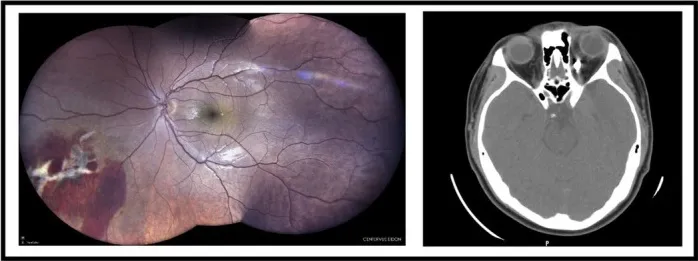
Traumatic chorioretinal shockwave injury and intra-orbital foreign body.
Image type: radiology (ct)